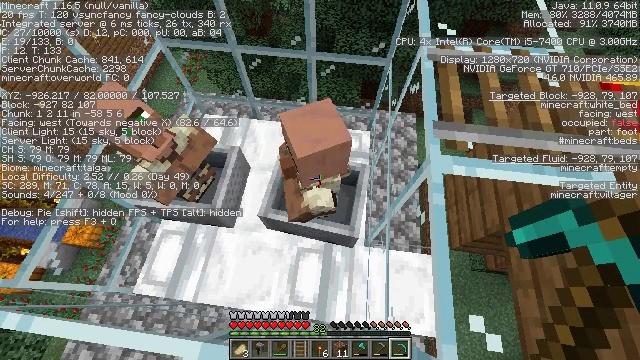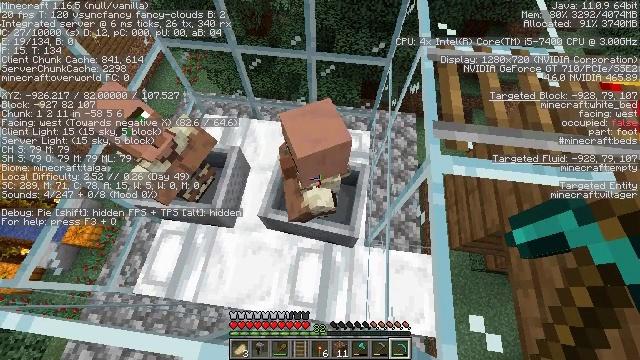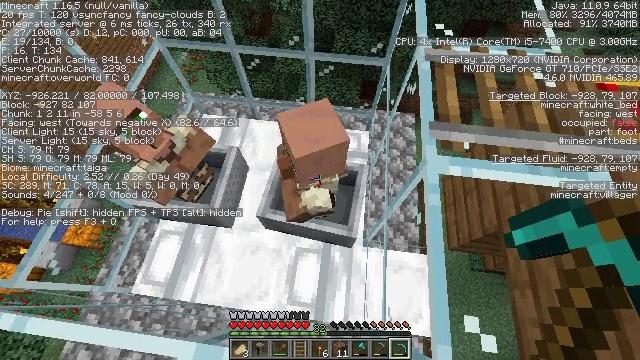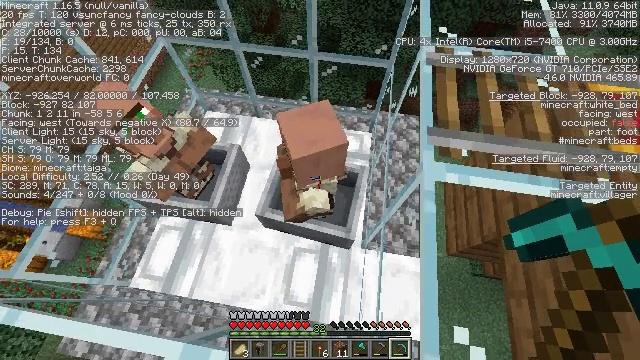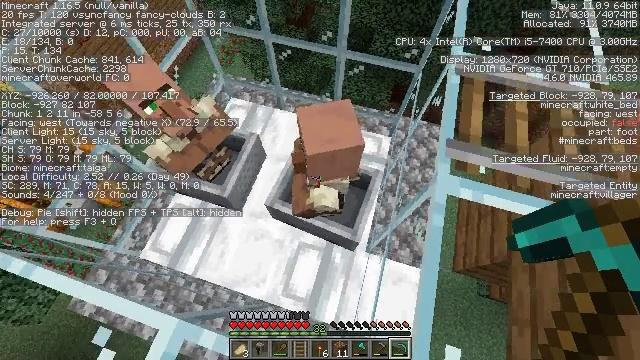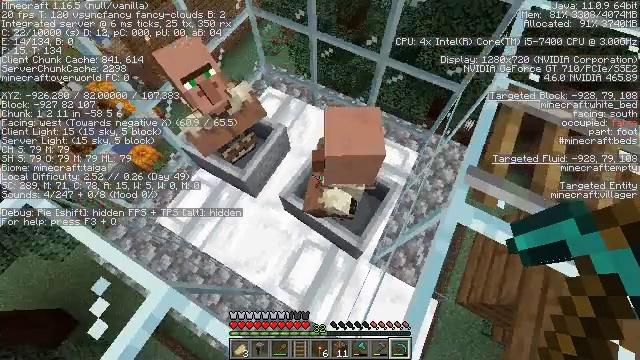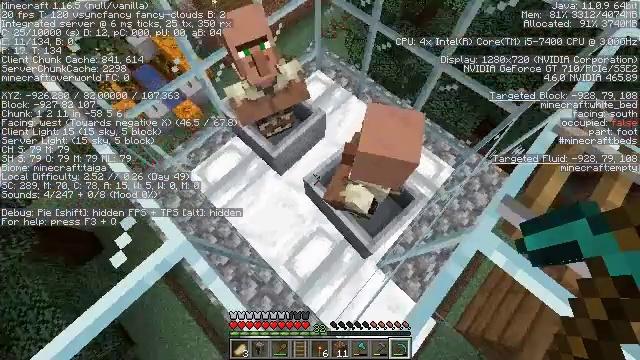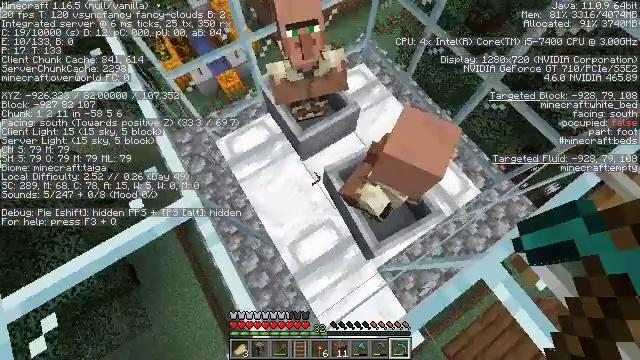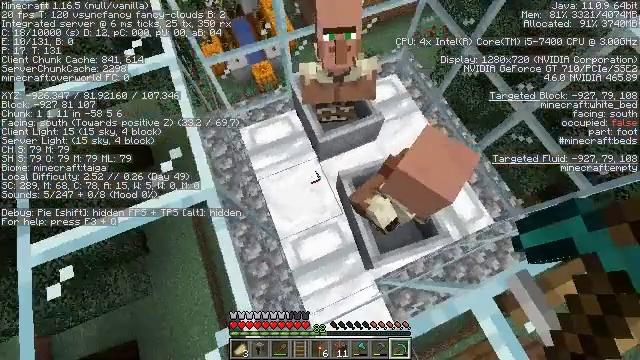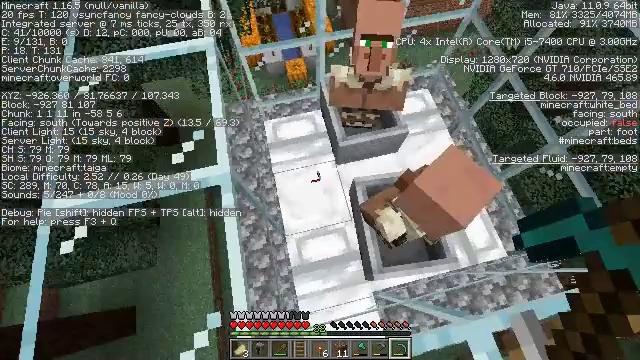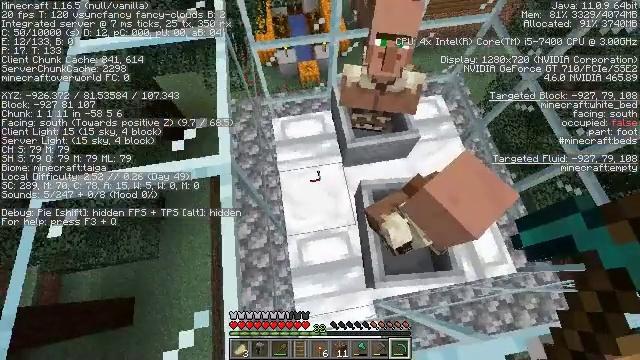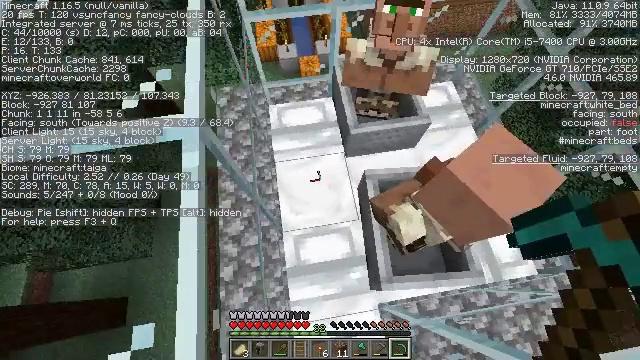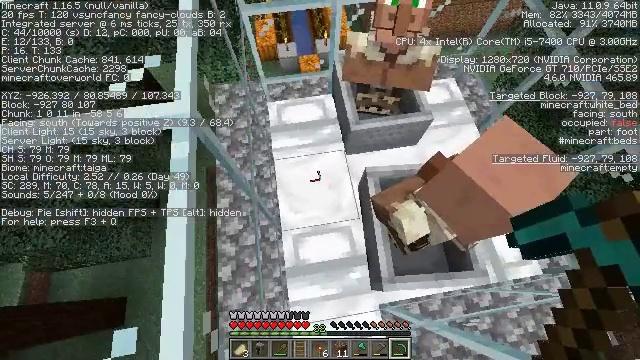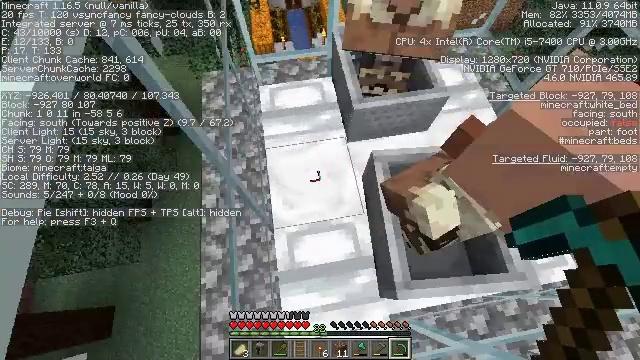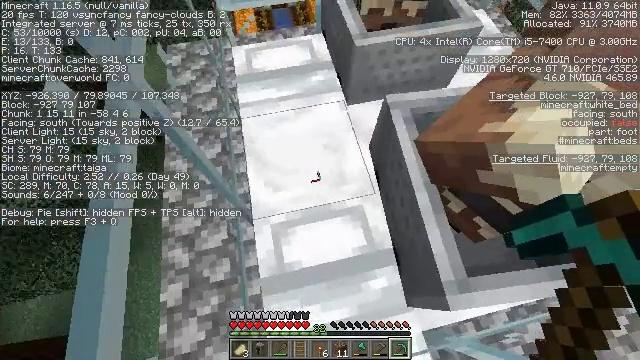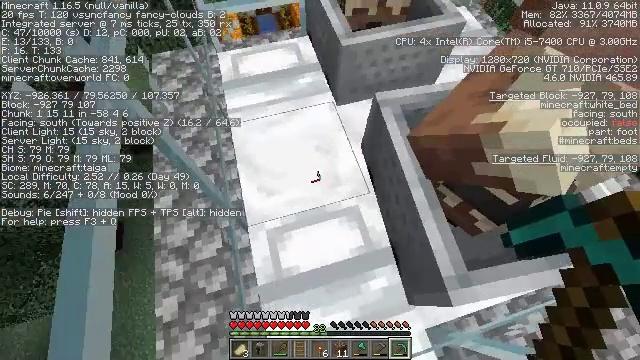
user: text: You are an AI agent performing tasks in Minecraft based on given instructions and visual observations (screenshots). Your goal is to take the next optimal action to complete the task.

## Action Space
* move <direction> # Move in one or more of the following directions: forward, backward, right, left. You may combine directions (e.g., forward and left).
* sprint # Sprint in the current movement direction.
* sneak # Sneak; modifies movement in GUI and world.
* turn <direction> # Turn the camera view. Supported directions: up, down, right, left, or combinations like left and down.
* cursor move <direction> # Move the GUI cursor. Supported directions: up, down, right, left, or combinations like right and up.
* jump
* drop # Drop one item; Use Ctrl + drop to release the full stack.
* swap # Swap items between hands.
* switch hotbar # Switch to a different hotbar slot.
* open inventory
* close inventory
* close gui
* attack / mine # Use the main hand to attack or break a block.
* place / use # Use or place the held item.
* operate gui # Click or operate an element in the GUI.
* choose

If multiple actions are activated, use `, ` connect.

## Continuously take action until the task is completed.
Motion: motion action
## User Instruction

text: Remove the white bed from its place.
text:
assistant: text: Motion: sneak
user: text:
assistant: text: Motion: move right, sneak
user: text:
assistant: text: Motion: move forward and move right, sneak, turn left
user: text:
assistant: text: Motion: move forward and move right, sneak, turn left
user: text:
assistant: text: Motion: move forward and move right, sneak, turn left
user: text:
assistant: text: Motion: move forward and move right, sneak, turn left and down
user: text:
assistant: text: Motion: turn left and down
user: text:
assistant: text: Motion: turn left
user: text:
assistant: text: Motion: turn left
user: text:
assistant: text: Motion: turn left
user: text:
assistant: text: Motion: no_op
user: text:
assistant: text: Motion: no_op
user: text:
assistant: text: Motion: turn up
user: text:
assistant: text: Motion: move left, turn right and up
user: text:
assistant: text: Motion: move left, turn right
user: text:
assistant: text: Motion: move left, turn right
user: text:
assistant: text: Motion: turn right and up
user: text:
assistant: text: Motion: turn right and up
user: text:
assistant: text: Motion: turn right and up
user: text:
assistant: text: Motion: turn right and up
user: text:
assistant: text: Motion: turn right and up
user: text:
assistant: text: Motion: turn right and up
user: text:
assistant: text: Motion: turn up
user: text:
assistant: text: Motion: turn up
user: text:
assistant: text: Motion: no_op
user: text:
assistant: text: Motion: no_op
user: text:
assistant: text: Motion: no_op
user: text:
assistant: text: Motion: turn left
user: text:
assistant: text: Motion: turn left
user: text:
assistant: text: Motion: turn left and up